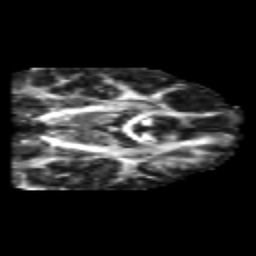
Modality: FA
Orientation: coronal
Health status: healthy
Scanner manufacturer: philips
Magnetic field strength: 3 T
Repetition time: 6.964 s
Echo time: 0.092 s